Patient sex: F
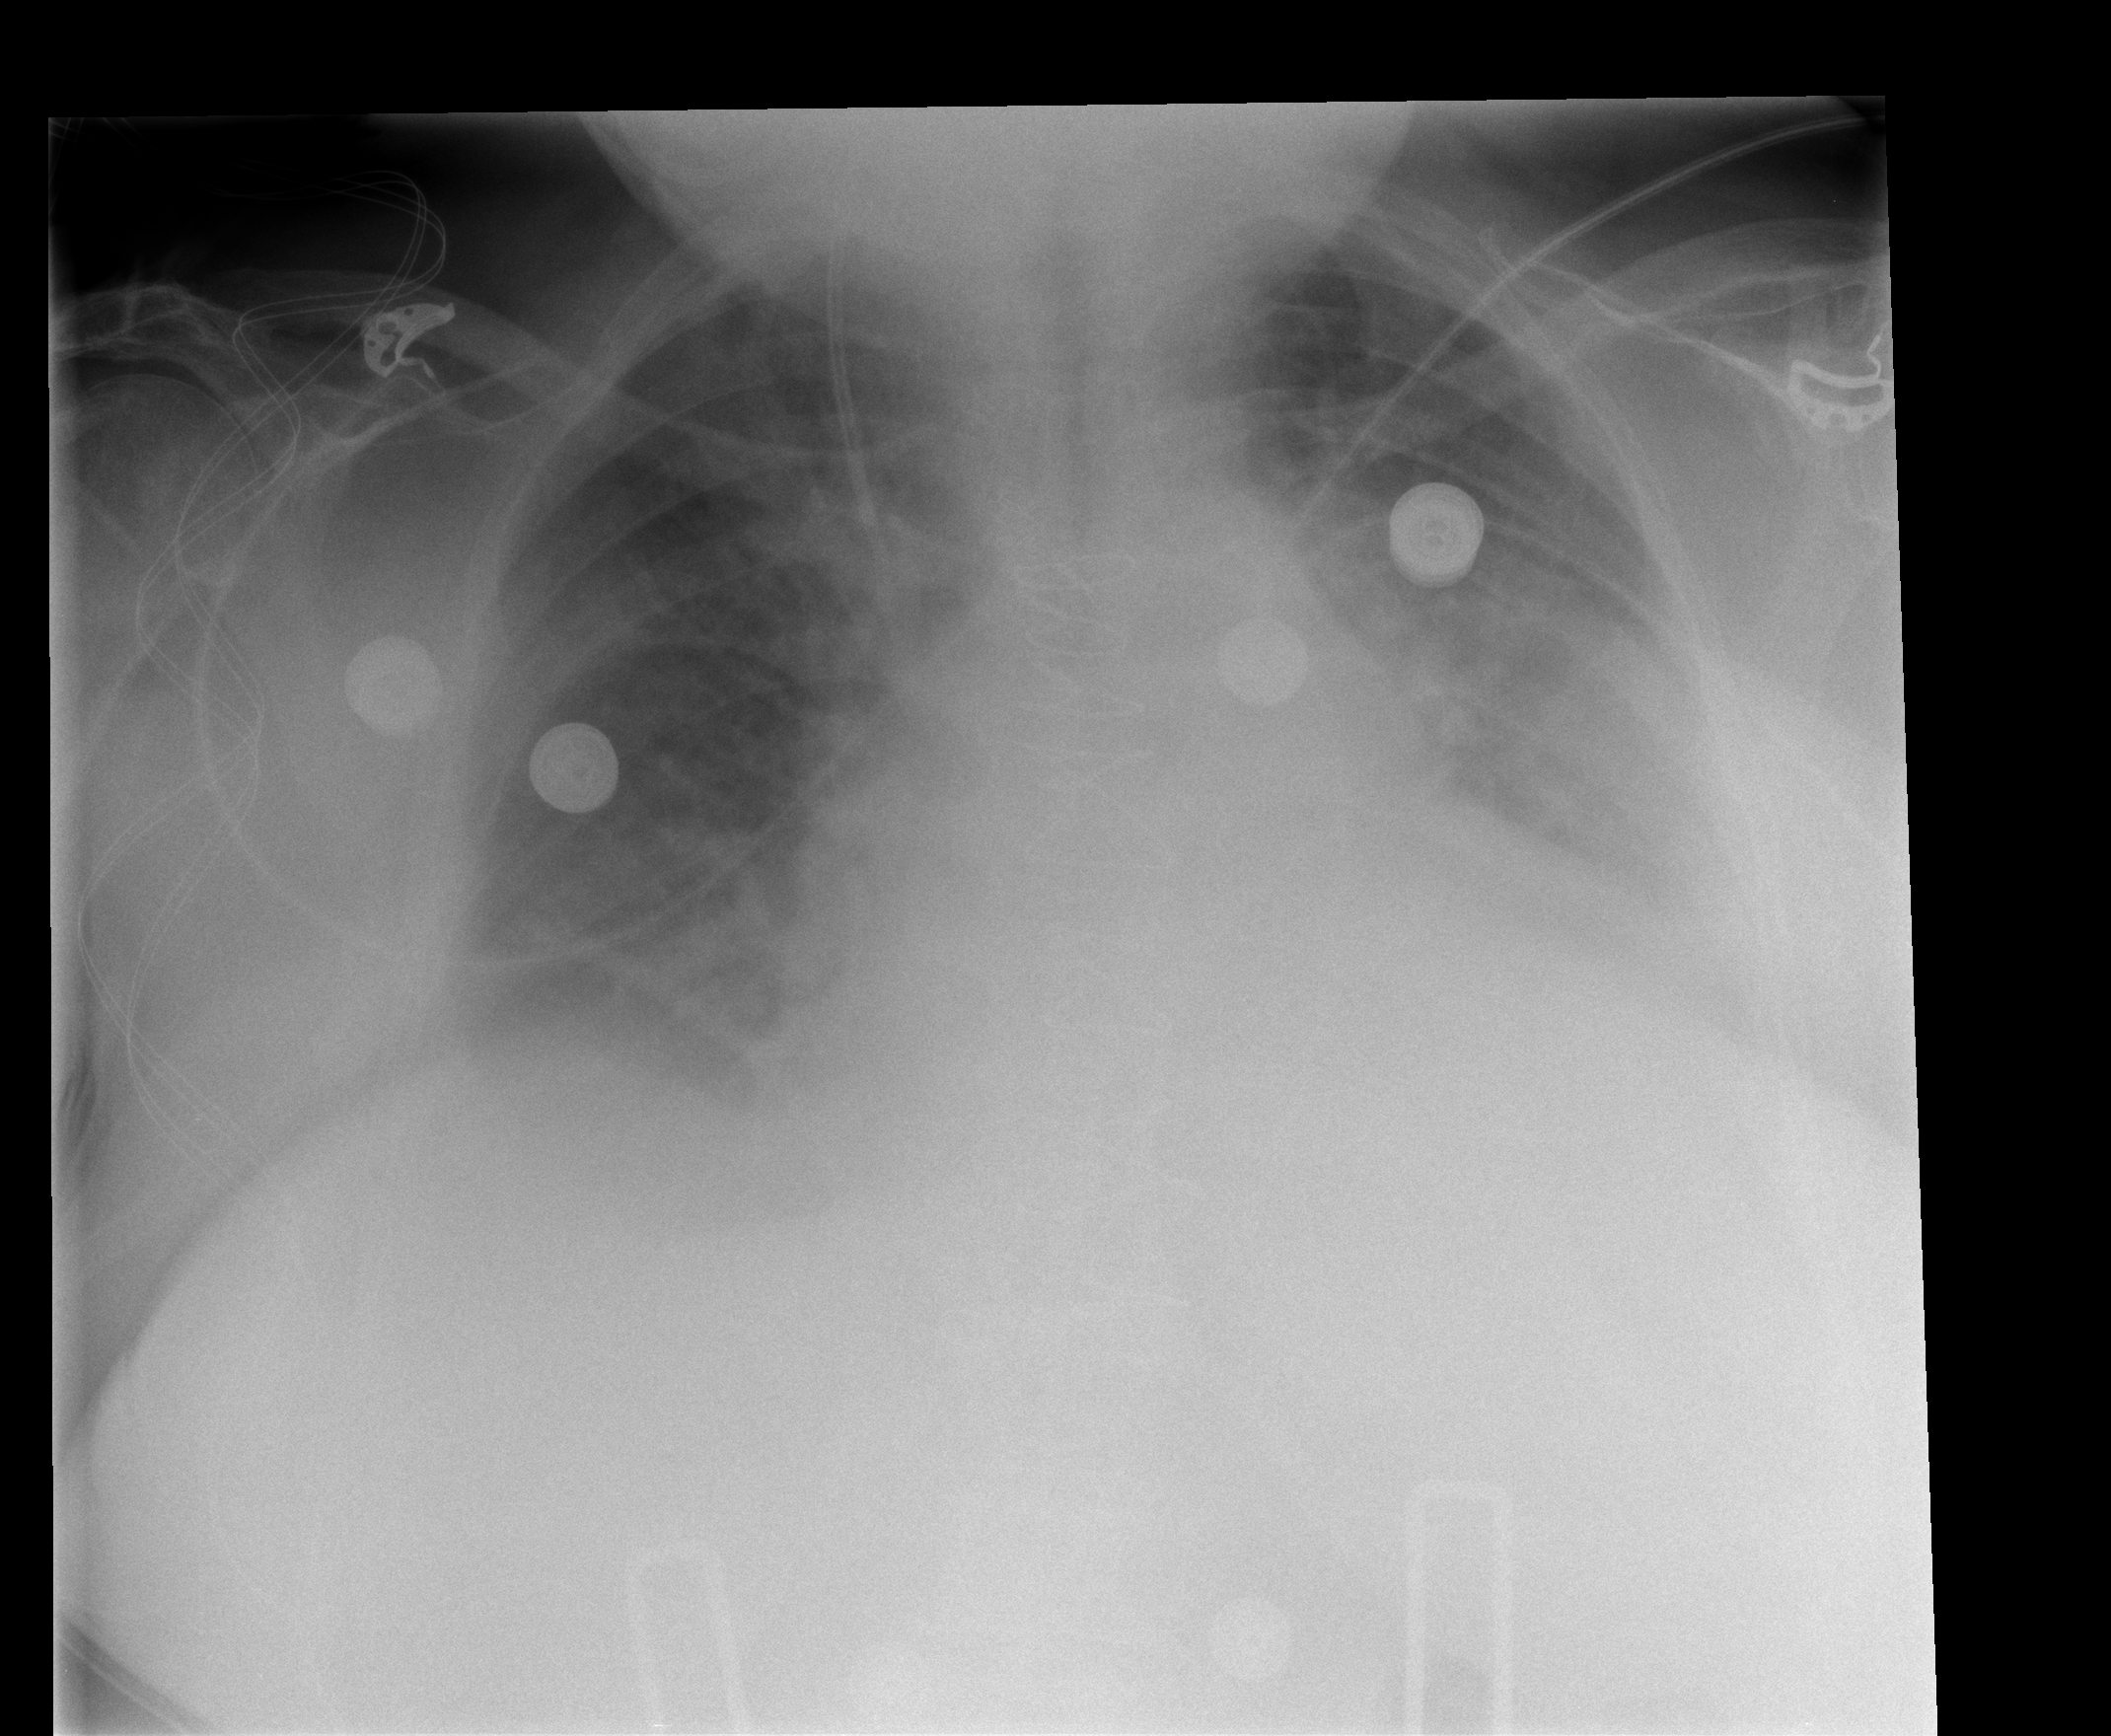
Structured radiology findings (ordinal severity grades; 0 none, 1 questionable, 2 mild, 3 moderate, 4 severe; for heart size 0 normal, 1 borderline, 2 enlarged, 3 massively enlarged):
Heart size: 2
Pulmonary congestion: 2
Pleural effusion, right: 1
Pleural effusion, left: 2
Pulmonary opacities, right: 0
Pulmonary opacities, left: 2
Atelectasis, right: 2
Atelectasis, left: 3